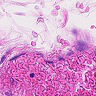
Metastatic tissue present: no